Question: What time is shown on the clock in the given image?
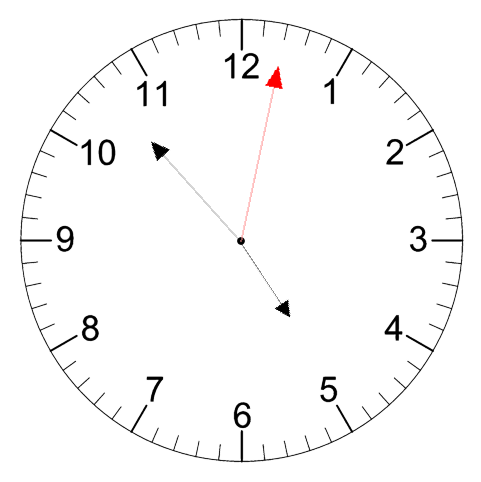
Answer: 04:53:02